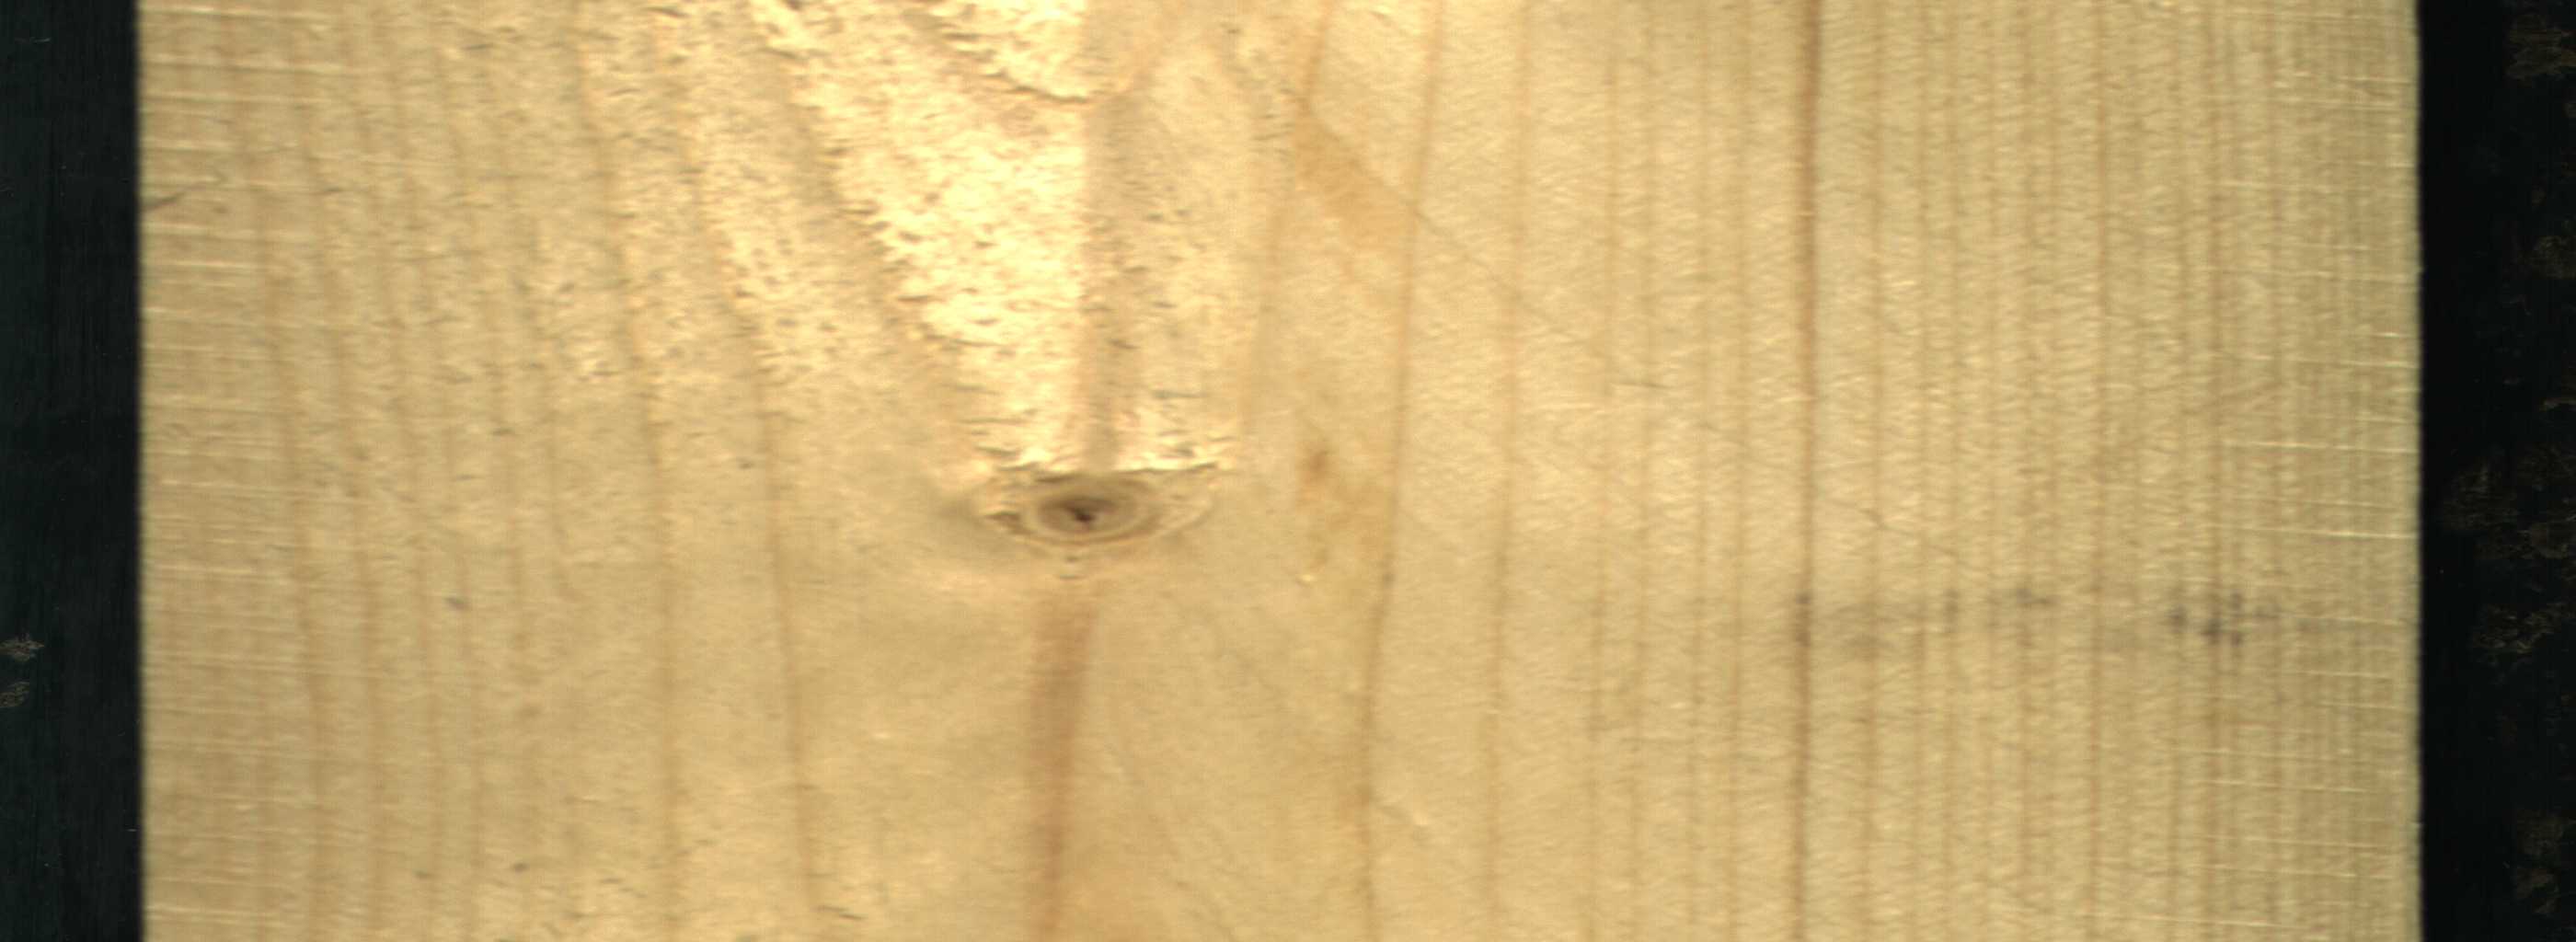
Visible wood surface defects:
Live_Knot
Live_Knot